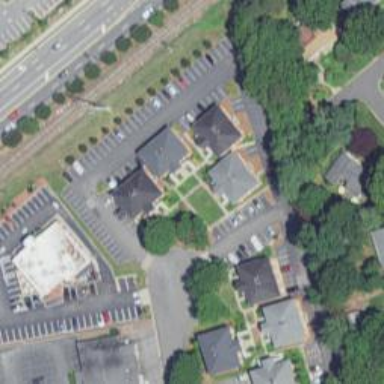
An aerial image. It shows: Healthcare clinic is depicted in the image.